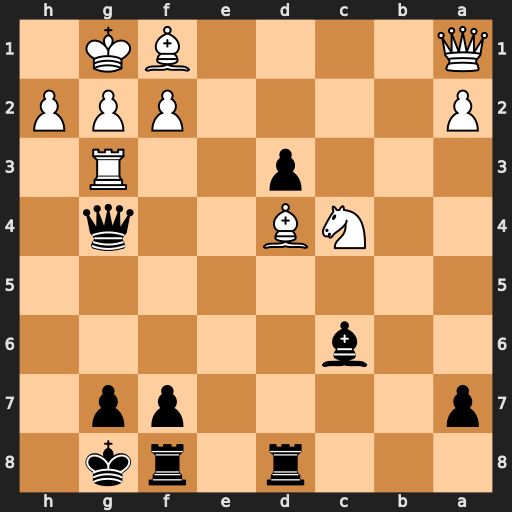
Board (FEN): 3r1rk1/p4pp1/2b5/8/2NB2q1/3p2R1/P4PPP/Q4BK1
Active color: b
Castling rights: -
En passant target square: -
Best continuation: Qxd4 Qxd4 Rxd4